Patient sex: M
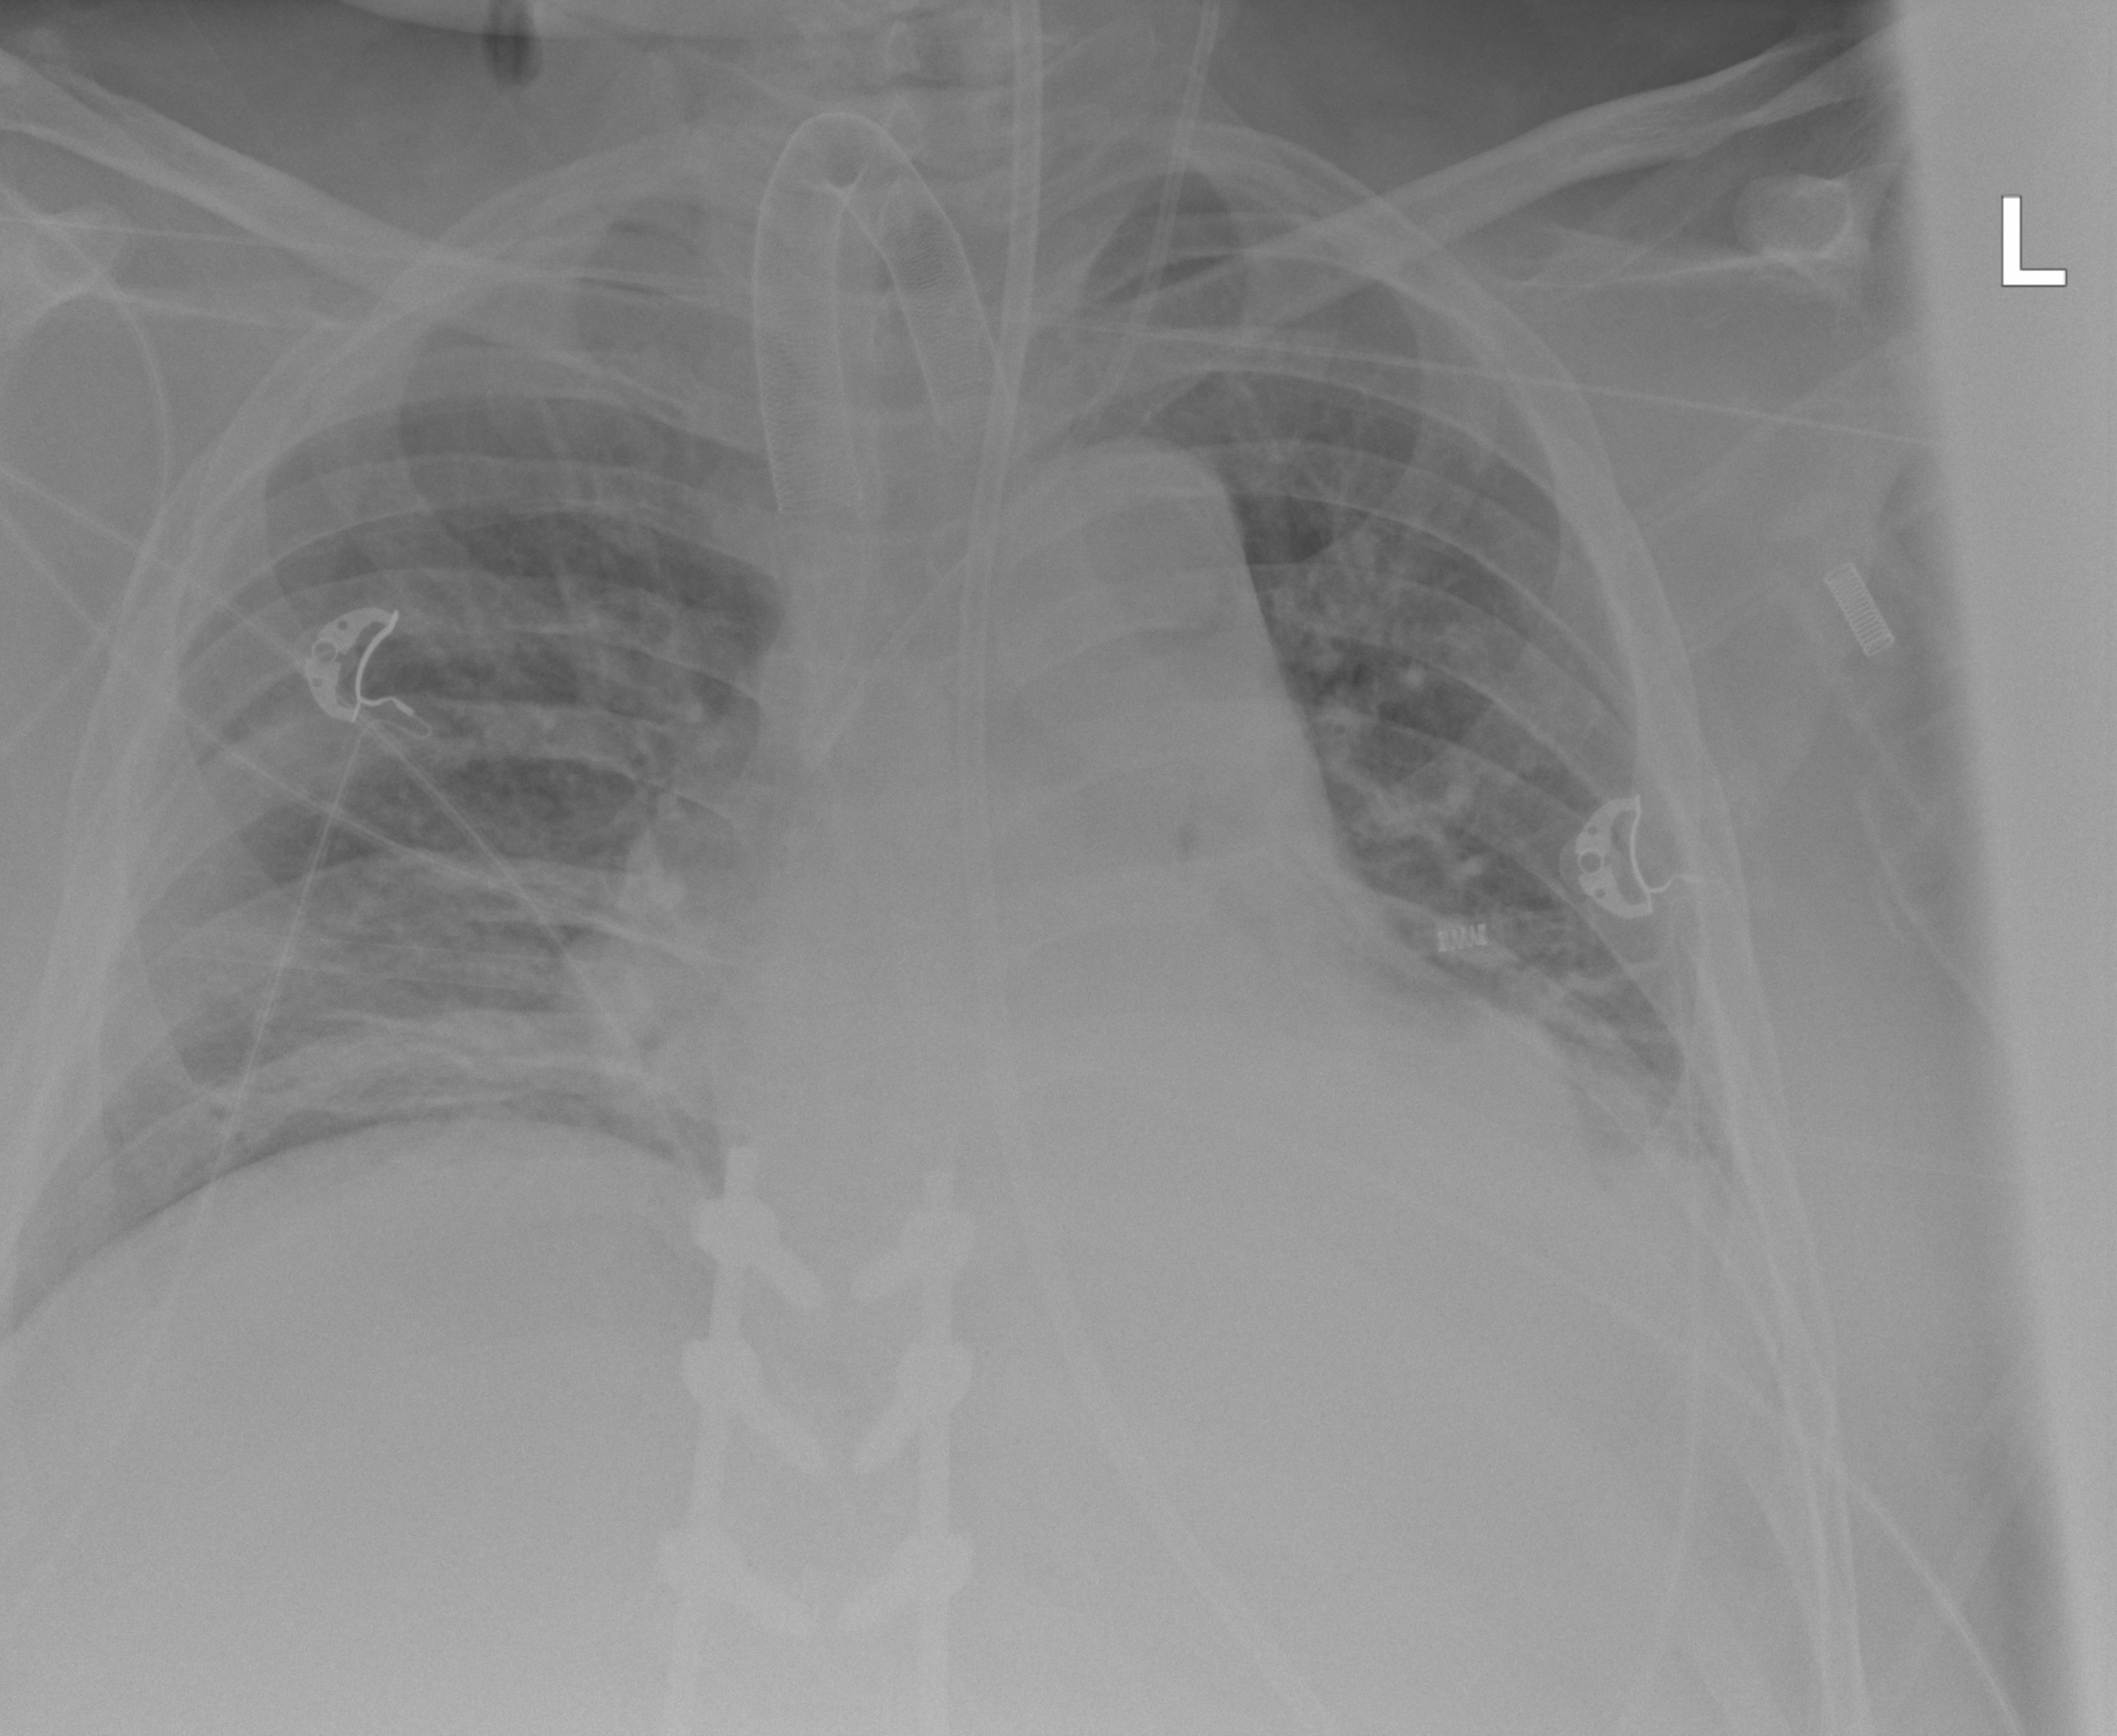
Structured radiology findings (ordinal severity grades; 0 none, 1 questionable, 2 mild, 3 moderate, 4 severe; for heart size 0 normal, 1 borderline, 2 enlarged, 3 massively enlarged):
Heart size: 1
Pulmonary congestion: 2
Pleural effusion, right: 0
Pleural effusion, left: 2
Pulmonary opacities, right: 2
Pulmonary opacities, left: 1
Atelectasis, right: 3
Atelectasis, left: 2